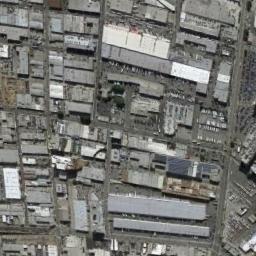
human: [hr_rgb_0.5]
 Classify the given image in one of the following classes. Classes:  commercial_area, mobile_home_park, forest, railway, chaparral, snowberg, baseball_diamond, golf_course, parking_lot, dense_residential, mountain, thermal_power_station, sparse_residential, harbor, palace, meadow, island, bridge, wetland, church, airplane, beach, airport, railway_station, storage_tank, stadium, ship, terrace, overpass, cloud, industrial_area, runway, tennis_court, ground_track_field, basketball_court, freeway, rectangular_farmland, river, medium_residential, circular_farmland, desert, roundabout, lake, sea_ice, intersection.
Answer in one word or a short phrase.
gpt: industrial_area